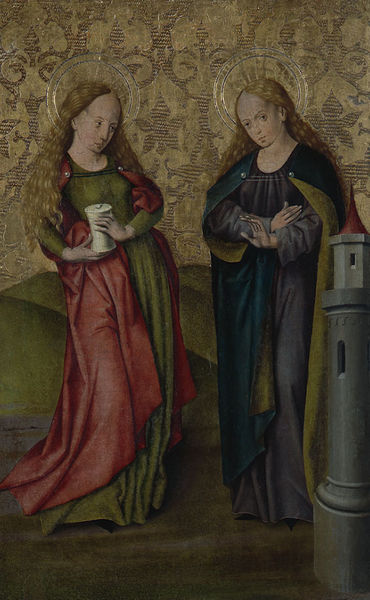
Titel: Die Heiligen Magdalena und Barbara
Künstler: Friedrich (1425) Herlin
Standort: Karlsruhe
Institution: Staatliche Kunsthalle Karlsruhe
Schlagwörter: berg, blau, gemälde, hand, mann, umhang, frauen, grün, landschaft, menschen, mädchen, stadt, frau, haar, kleid, kleider, zimmer, rot, schloss, wiese, beige, gespräch, muster, ornament, blond, wand, arme, augen, mensch, silber, bild, gesten, hände, öl, hügel, kirche, gewand, gold, haare, mantel, gewänder, gotik, locken, turm, zwei, berge, tapete, ernst, kerze, faltenwurf, becher, gefäß, burg, dose, geben, treffen, brokat, heiligenschein, pforte, nimbus, christlich, mittelalter, andacht, romanik, segen, umhänge, herz, elisabeth, heilige, heilig, gothik, maria, magdalena, salbgefäß, drehung, garn, behälter, sakral, goldgrund, gekreuzt, golf, altarbild, anna, attribut, überkreuzt, salbe, gruss, da vinci, kleide, trum, martin, heiligenscheine, barbara, märtyrerin, tapette, altarretabel, altarflügel, golt, helig, altdeutsche malerei, ursula, schongauer, langes haar, gewan, gent, diplomatie, gekruzt, bildatlas, margarete, aria, flächenmalerei, katharine, diplomat, mittelalter betraschtung, magdadlena, gewfäß, er mgrün